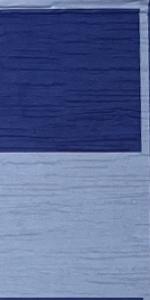
Label: Empty